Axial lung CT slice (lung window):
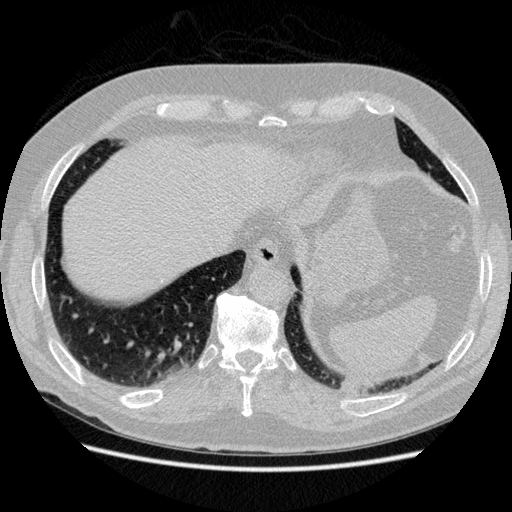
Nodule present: no